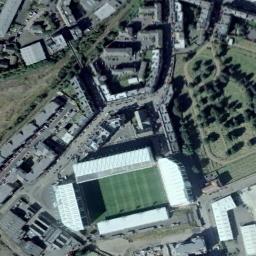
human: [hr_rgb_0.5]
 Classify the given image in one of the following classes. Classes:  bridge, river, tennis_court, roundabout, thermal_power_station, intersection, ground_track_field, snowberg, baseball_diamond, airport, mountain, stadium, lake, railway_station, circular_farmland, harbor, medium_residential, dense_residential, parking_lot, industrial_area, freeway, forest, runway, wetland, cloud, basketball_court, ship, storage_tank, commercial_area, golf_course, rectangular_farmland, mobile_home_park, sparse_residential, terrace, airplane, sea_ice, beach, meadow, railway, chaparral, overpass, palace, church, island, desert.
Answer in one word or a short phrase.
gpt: stadium